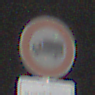
Verkehrszeichen: VerbotFuerKraftfahrzeugeUeberDreiKommaFuenfTonnen
Zusatzzeichen unten: ZeitangabenMitBeschraenkungAufWochentage1
Umgebung: Outdoor, Suburban
Tageszeit: MorningAfternoon
Wetter: Clear
Licht: Natural
Jahreszeit: NotSpecified
Kontrast: HighContrast